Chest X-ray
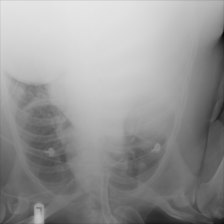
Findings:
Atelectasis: positive
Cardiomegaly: negative
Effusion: negative
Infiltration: negative
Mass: negative
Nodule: negative
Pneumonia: negative
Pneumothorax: negative
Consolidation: positive
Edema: negative
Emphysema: negative
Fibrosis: negative
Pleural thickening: negative
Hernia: negative